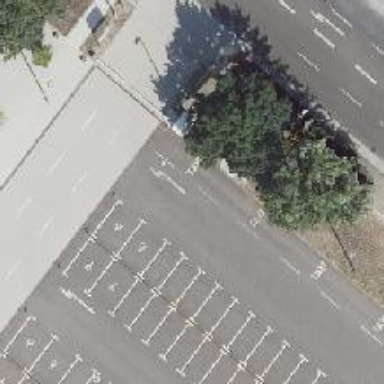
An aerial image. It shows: Taxi stand.